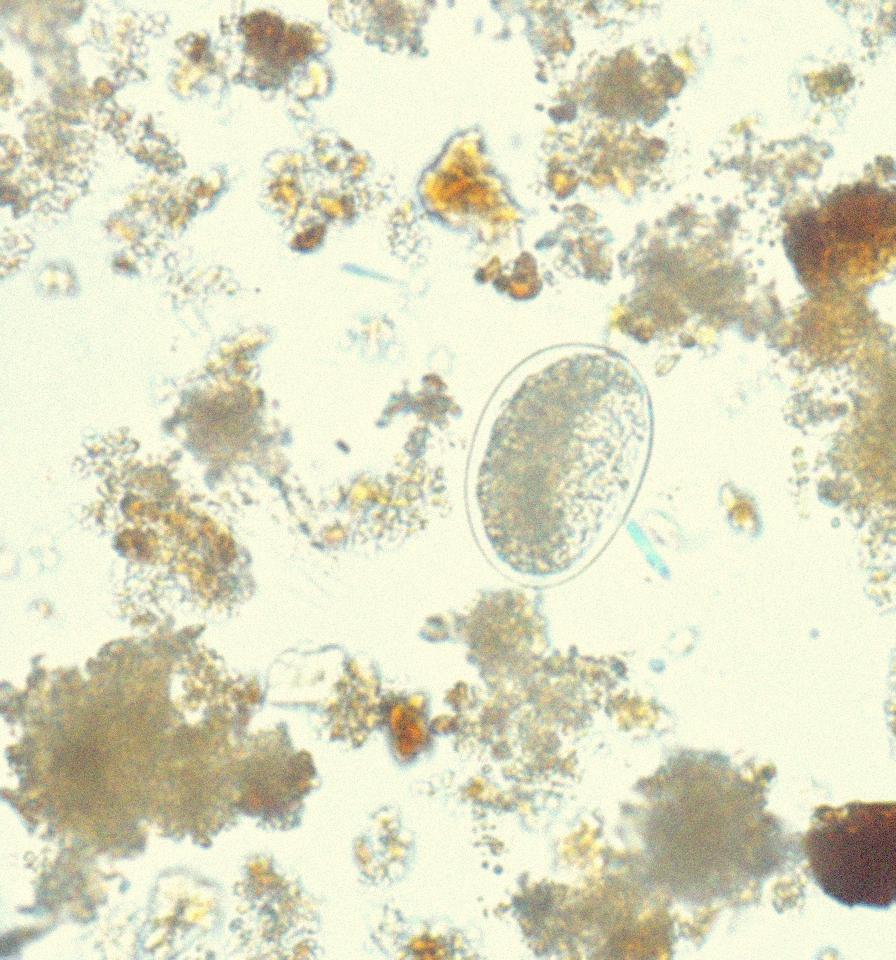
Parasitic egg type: Hookworm egg